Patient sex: F
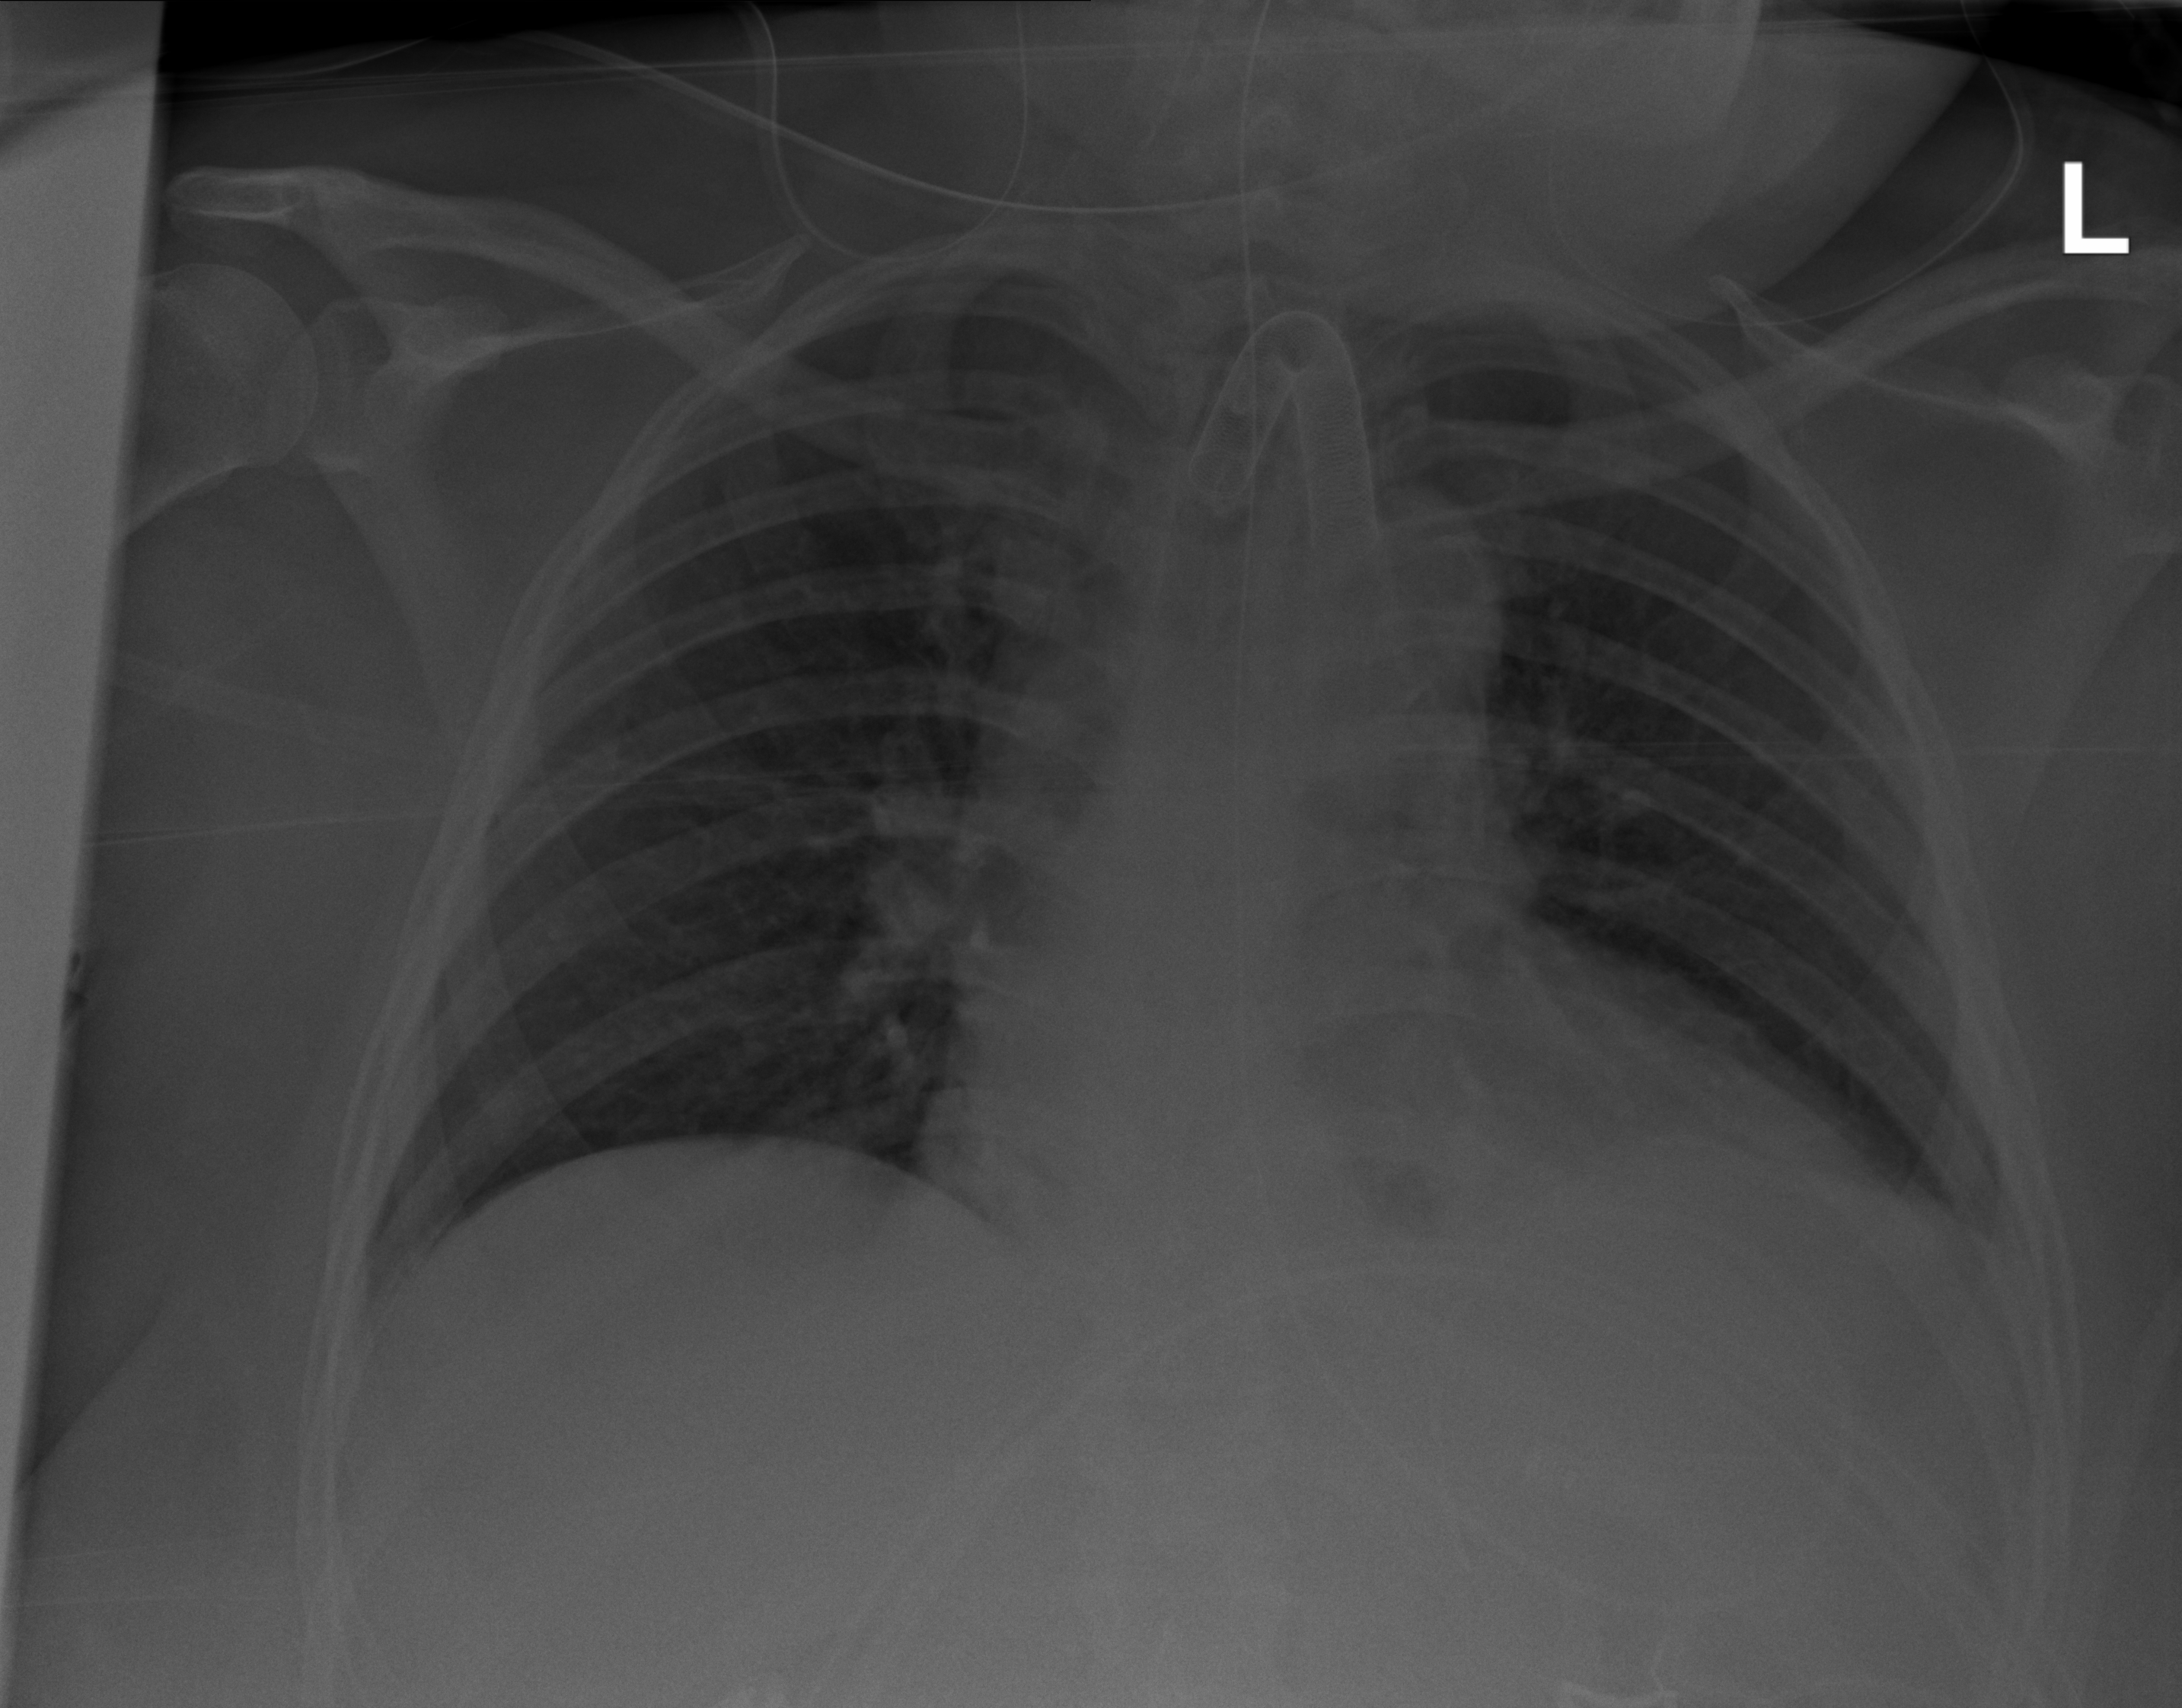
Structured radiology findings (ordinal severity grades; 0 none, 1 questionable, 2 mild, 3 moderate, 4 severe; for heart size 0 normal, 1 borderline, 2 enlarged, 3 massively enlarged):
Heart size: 2
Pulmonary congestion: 2
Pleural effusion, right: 0
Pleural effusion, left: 2
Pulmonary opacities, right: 1
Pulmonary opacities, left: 0
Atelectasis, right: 0
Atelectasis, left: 2